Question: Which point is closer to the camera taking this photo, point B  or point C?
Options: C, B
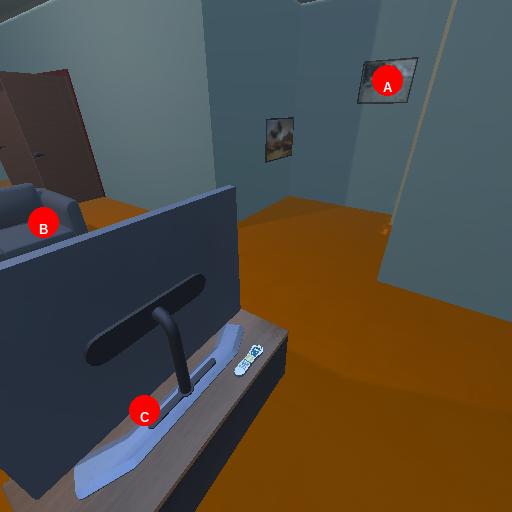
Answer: C